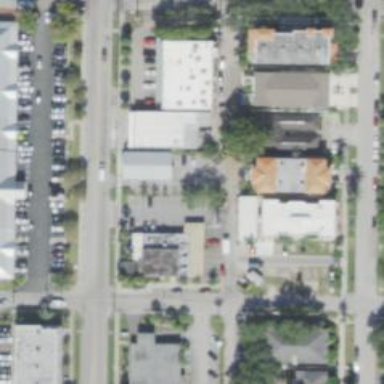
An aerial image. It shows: Alley classified as service road.